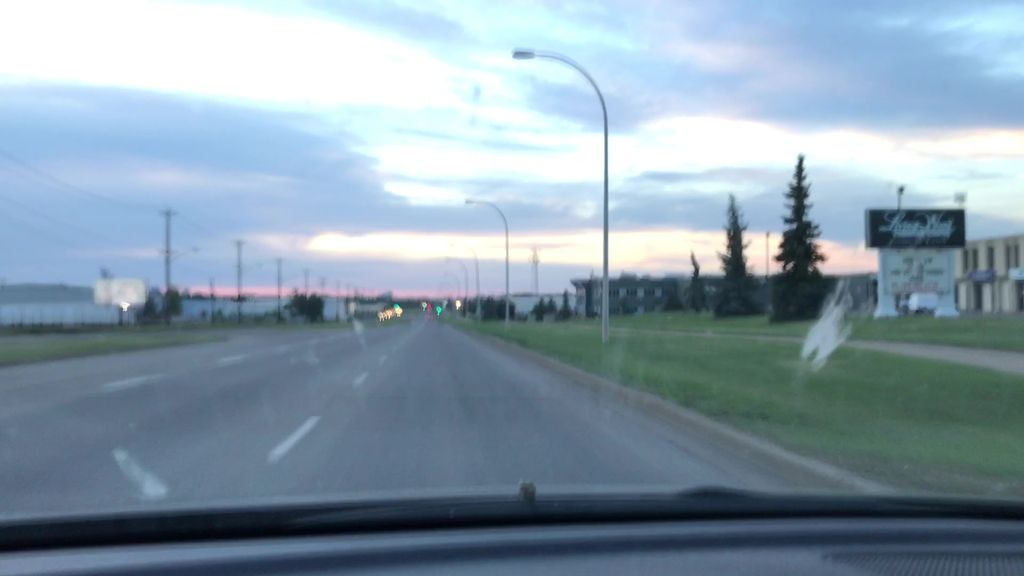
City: edmonton